Question: I am getting this exception:
2012-10-11 14:27:05.039 SunriseAlarm[2297:907] *** Terminating app due to uncaught exception 'NSInvalidArgumentException', reason: '-[PickerViewController _setViewDelegate:]: unrecognized selector sent to instance 0x1e56fff0'
I have this code in the appDelegate.m file
'''PickerViewController *pvc = [[PickerViewController alloc] initWithNibName:@"PickerView" bundle:nil]; self.window.rootViewController = pvc;'''
I have already set the class of the nib to the custom class and it is not UIViewController. Please see image below.

Please let me know what do you think I am doing wrong.
Thank You,
Venkat Rao
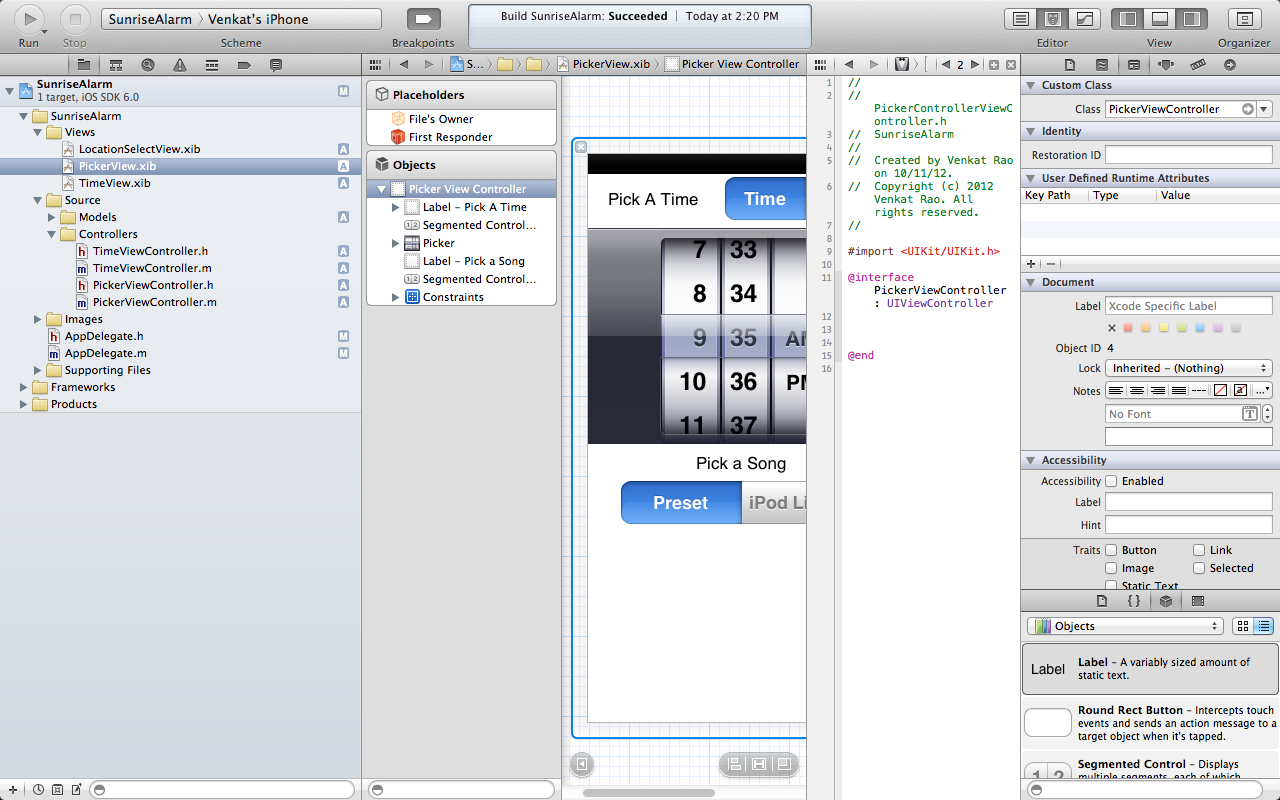
Answer: You did set PickerViewController class for UIView, it's not correct, return back and set PickerViewController for File's owner